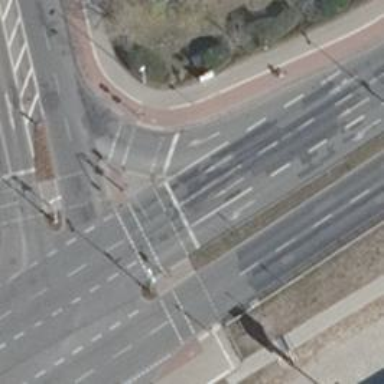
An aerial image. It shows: Road crossing with traffic signals.